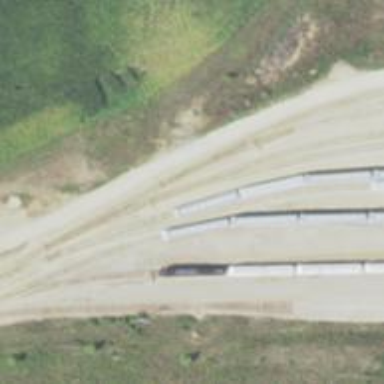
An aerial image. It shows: Rail spur service.